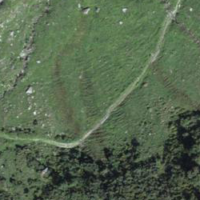
EUNIS habitat code: 31
Species observed at this site:
Marmota marmota